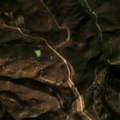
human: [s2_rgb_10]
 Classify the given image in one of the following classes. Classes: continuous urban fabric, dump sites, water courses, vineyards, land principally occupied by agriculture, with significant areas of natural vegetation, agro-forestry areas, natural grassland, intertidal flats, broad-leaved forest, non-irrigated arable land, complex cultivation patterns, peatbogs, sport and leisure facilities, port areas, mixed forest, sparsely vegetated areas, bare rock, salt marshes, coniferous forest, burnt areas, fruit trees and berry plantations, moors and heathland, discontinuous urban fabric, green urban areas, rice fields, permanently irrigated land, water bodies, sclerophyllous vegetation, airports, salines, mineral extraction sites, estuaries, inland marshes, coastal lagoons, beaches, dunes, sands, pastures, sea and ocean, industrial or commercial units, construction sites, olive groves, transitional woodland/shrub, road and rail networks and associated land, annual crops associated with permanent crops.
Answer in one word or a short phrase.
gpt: broad-leaved forest, sclerophyllous vegetation, transitional woodland/shrub